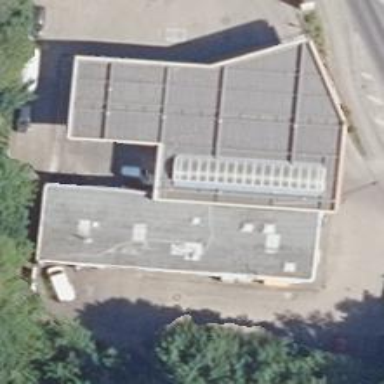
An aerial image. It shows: Fuel station.